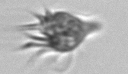
Label: Ciliophora